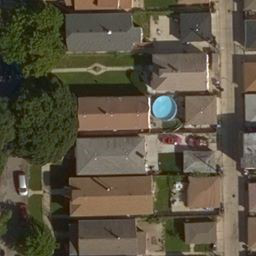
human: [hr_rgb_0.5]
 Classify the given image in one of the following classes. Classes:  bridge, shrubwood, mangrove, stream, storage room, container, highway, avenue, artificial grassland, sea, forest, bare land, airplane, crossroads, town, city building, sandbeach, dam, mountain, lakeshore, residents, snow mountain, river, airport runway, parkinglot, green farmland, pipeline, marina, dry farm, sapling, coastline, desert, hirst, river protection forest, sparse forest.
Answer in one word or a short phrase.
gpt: residents